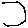
Label: hexagon